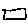
Label: square